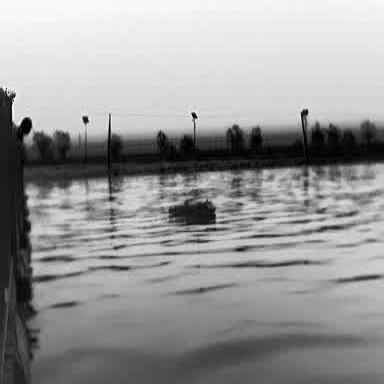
There is a container_ship in the infrared image.